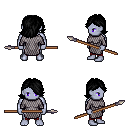
a pixel art fantasy rpg character, male body template, dark elf, purple skin, chain mail, red pants, black swoop hairstyle, spear, four views (front, back, left, right), 2x2 character sprite sheet, small pixel art, hard edges, no anti-aliasing